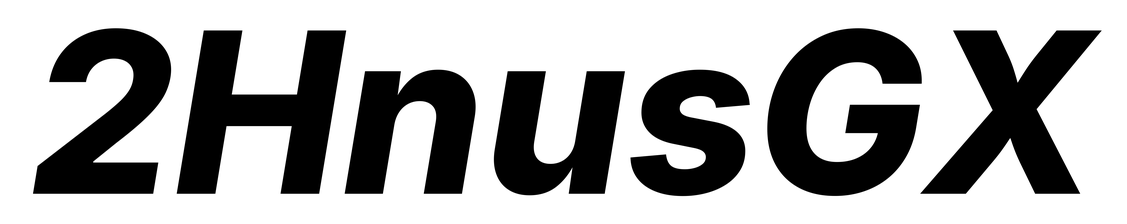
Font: Inter-Italic_ExtraBold_Italic